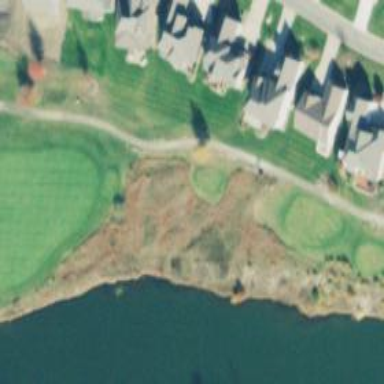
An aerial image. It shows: Path used for both walking and golf.